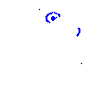
Particle: proton